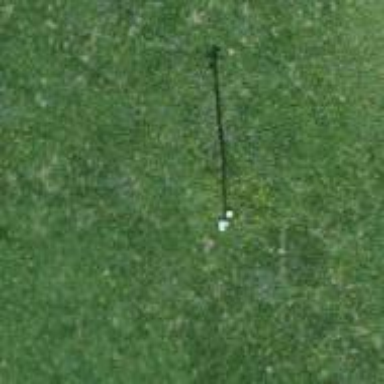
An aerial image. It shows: Power pole.